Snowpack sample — Rabbit Ears Pass, Jackson County, Colorado, USA (12/17/25, 1:08 PM MST)
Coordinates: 40.387, -106.625
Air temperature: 34 °F
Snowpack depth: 46 cm
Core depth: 40 cm
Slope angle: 6°, slope face: 165°
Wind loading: medium
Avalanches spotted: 0
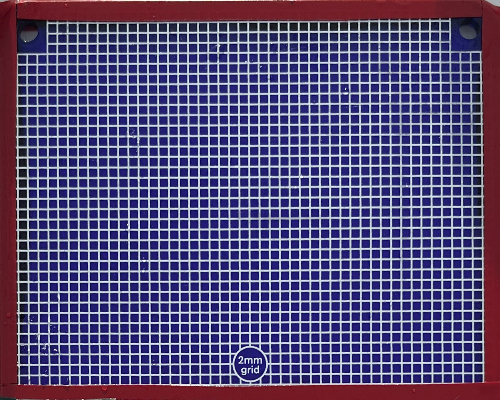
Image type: profile
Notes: No avalanches spotted nearby, although collected in a meadowy area with minimal risk on this face of the pass.